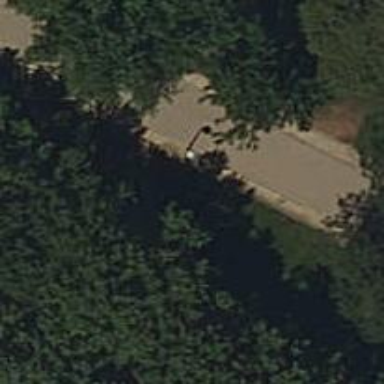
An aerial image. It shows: Compacted footway.